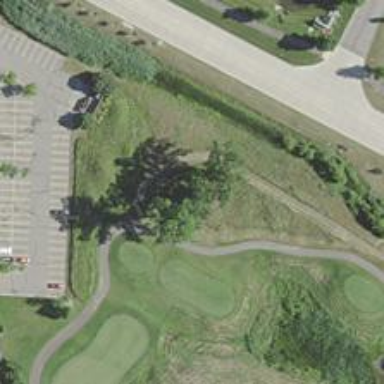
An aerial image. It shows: Path used for both walking and golf.